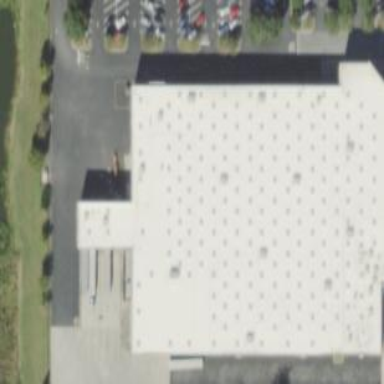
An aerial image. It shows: Wholesale shop within building.